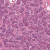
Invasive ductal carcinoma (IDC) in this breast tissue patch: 0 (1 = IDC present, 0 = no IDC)